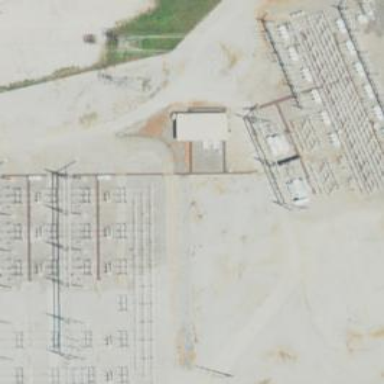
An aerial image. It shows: Fenced power substation at the transmission level.